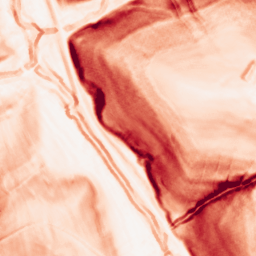
Category: morphological
Decomposition family: morphological_gradient
Decomposition parameters: size: 3
shape: diamond
Upsampling method: bilinear
Upsampling parameters: scale: 2
Upsampling scale: 2